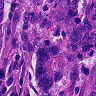
Metastatic tissue present: yes